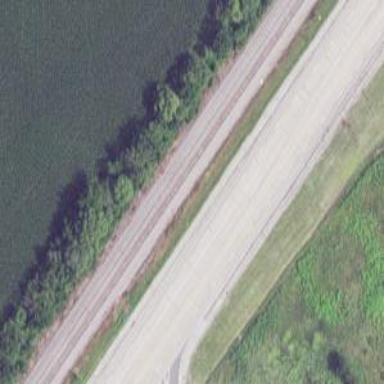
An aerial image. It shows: Primary highway.